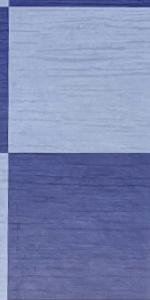
Label: Empty